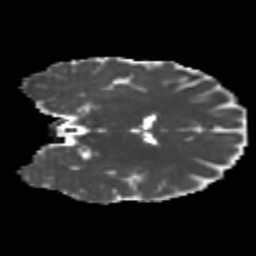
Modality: MD
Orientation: coronal
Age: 21
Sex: female
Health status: healthy
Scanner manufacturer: philips
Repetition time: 7.383 s
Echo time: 0.08599 s